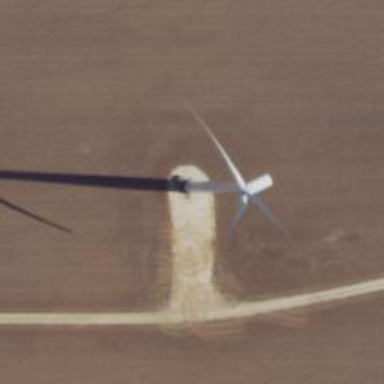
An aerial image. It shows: Wind generator in the form of horizontal axis wind turbine.